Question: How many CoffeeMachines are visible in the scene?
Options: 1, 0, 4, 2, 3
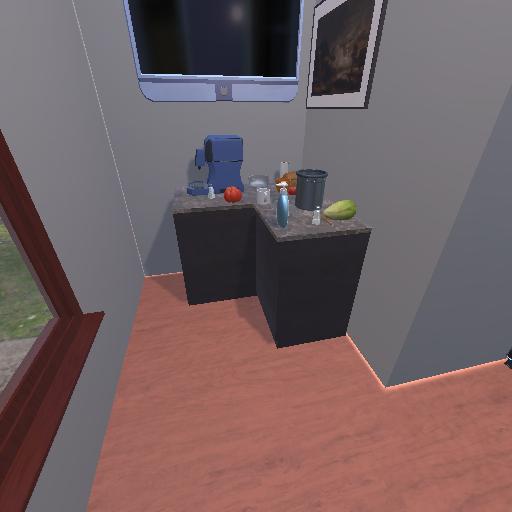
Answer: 1